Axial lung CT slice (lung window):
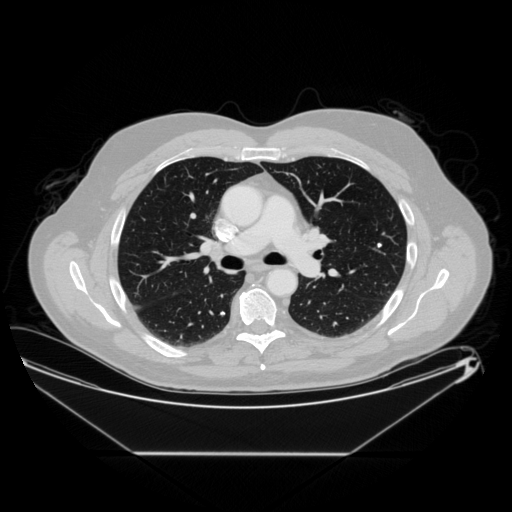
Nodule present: yes
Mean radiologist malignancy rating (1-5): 1